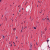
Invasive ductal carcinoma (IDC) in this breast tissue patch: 0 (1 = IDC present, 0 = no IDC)